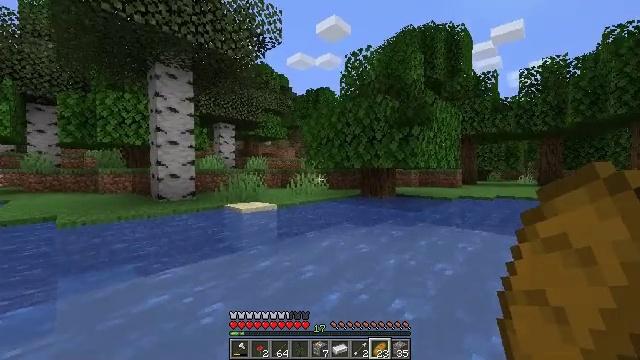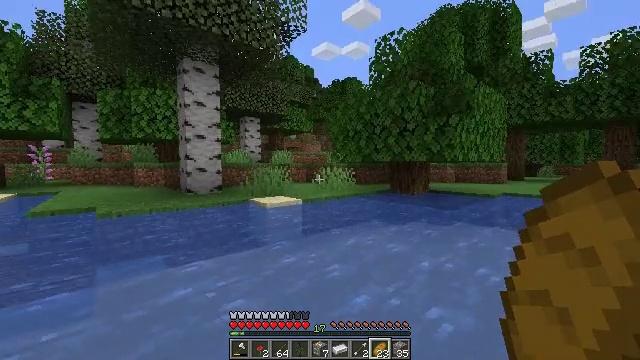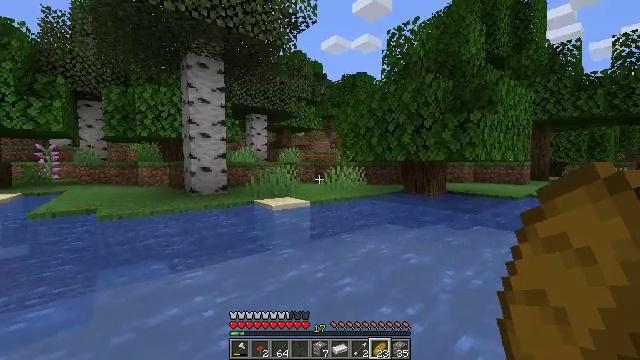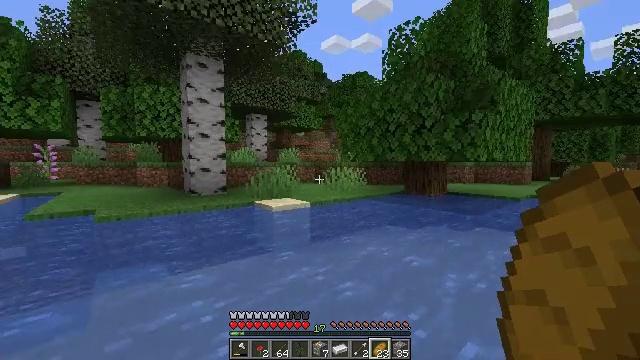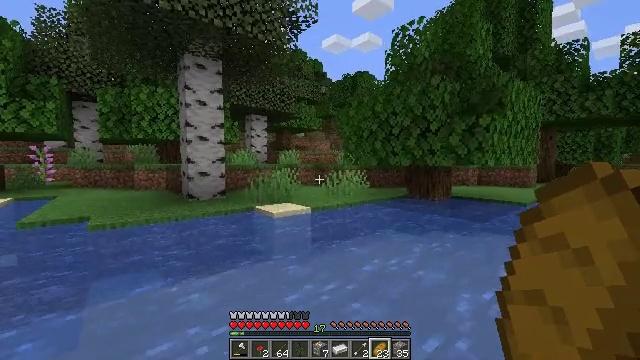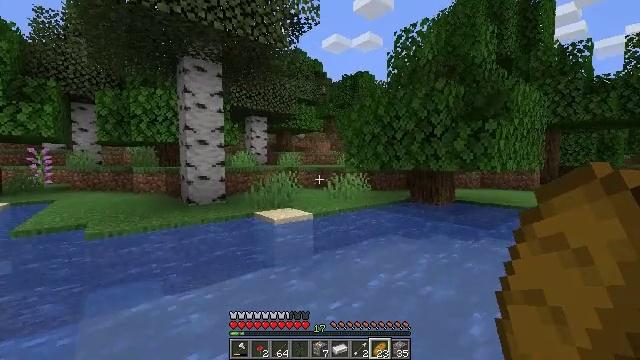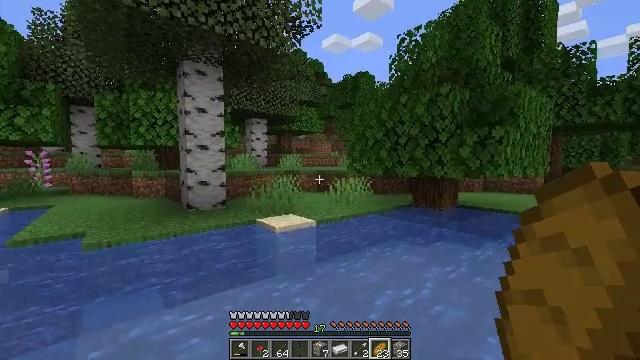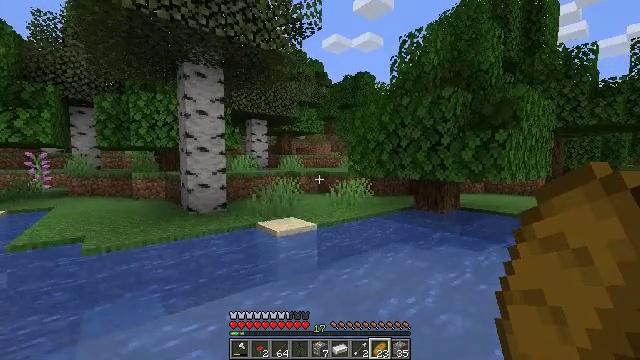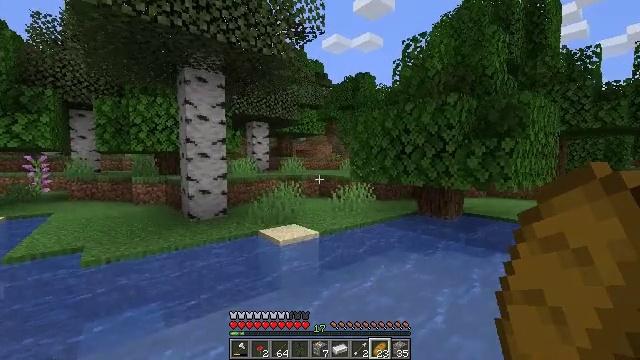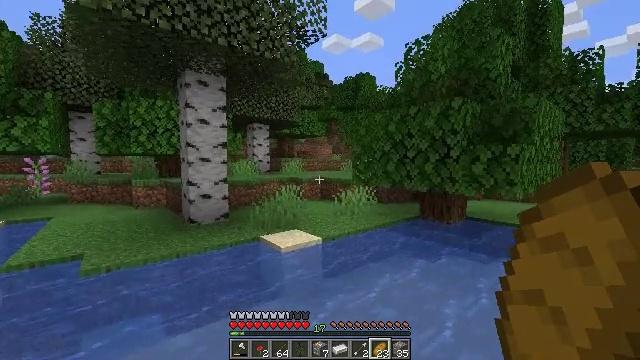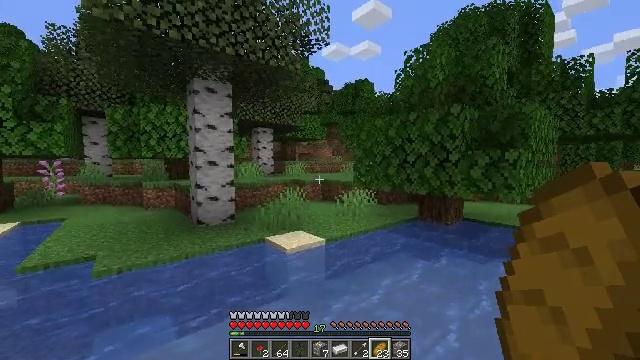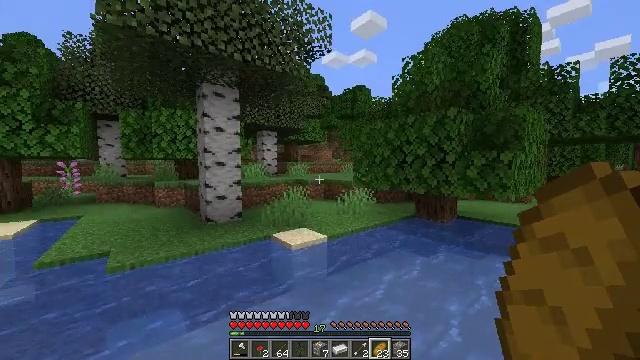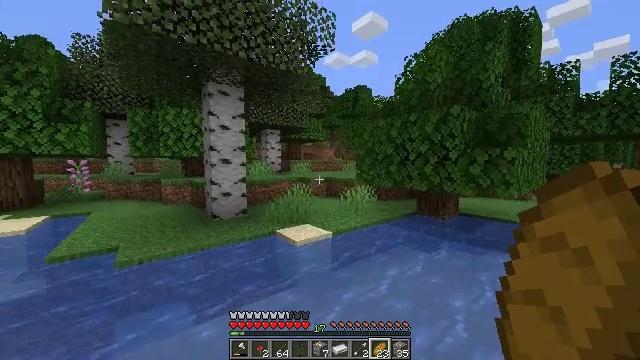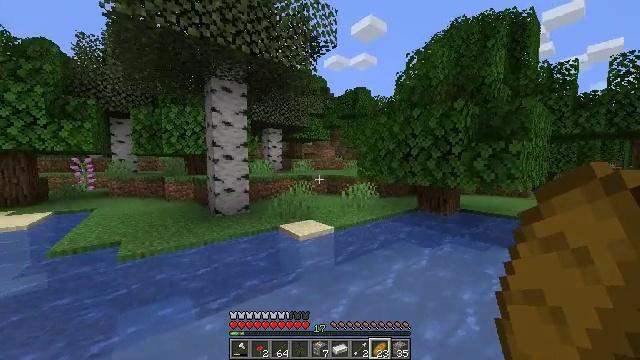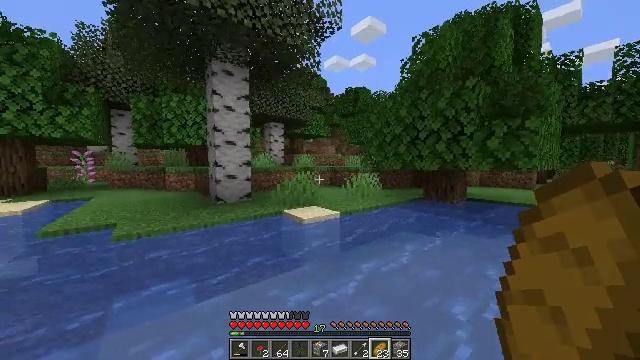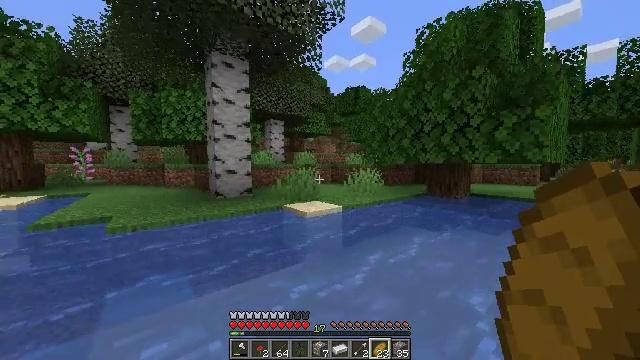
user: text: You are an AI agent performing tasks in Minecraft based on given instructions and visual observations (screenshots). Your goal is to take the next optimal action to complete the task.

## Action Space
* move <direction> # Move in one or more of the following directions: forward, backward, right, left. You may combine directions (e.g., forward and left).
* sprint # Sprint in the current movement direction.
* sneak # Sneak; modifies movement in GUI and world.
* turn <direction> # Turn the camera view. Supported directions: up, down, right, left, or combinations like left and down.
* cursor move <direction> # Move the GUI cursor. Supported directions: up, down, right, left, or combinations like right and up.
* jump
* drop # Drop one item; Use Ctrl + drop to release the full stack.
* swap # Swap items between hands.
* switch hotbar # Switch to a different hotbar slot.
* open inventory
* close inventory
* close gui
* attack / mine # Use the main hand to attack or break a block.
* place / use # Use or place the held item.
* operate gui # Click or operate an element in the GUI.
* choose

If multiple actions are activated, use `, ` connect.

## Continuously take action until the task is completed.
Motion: motion action
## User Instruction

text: Mine grass block from the ground.
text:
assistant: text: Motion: move forward and move left, sprint, turn left and down, jump
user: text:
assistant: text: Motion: move forward and move left, sprint, turn left, jump
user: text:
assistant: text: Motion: move forward and move left, sprint, jump
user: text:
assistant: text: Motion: move forward and move left, sprint, jump
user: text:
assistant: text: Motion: move forward and move left, sprint, jump
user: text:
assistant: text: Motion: move forward and move left, sprint, jump
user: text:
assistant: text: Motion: move forward and move left, sprint, jump
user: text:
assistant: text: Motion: move forward and move left, sprint, jump
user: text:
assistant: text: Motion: move forward and move left, sprint, jump
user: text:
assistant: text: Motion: move forward and move left, sprint, jump
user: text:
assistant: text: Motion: move forward and move left, sprint, jump
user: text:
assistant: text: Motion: move forward, sprint, jump
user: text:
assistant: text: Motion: move forward, sprint, jump
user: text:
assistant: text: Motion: move forward, sprint, jump
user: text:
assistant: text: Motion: move forward, sprint, jump
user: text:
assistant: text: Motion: move forward, sprint, turn right and up, jump
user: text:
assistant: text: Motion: move forward, sprint, turn right and up, jump
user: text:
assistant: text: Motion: move forward, sprint, jump
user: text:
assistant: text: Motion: move forward, sprint, jump
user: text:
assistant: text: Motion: move forward, sprint, jump
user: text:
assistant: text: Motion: move forward, sprint, jump
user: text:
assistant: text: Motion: move forward, sprint, turn left, jump
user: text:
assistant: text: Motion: move forward, sprint, turn left and up, jump
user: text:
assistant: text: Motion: move forward, sprint, turn left and up, jump
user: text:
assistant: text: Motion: move forward, sprint, jump
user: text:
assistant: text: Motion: move forward, sprint, turn left and up, jump
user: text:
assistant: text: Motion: move forward, sprint, turn left and up, jump
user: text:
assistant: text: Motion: move forward, sprint, jump
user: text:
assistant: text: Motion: move forward, sprint, jump
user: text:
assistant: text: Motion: move forward, sprint, jump